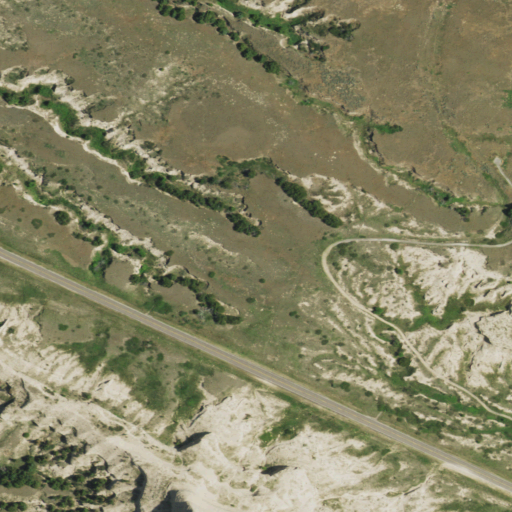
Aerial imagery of gap in Nebraska named Mitchell Pass containing grassland, low intensity development, medium intensity development, and open development